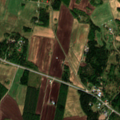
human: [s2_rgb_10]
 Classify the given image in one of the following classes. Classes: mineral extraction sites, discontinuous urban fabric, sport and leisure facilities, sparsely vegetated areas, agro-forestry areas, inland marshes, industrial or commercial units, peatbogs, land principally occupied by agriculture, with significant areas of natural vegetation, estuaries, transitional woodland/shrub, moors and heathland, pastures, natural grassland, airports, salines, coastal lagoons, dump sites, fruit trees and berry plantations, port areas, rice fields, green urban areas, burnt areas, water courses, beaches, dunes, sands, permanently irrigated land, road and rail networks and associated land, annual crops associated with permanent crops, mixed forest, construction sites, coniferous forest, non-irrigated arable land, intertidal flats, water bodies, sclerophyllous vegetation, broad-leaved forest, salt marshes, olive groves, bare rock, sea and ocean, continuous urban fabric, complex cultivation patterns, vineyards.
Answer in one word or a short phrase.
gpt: non-irrigated arable land, land principally occupied by agriculture, with significant areas of natural vegetation, mixed forest